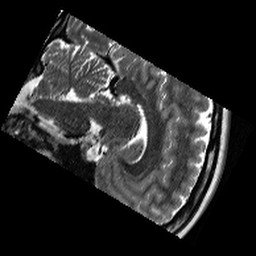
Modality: T2w
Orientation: sagittal